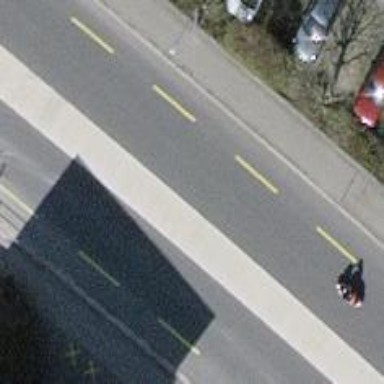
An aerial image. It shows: Uncontrolled crossing with central island on the road.